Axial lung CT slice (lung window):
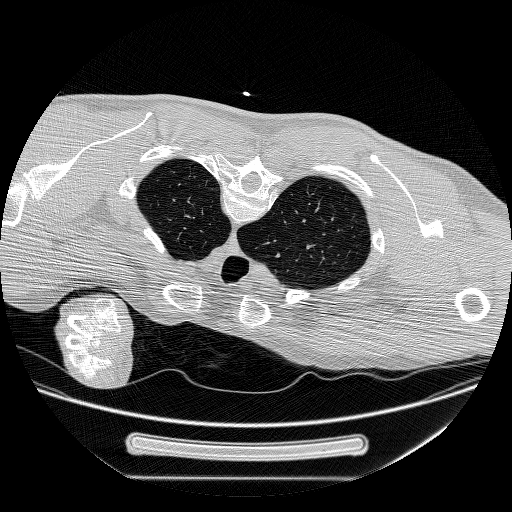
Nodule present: no